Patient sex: M
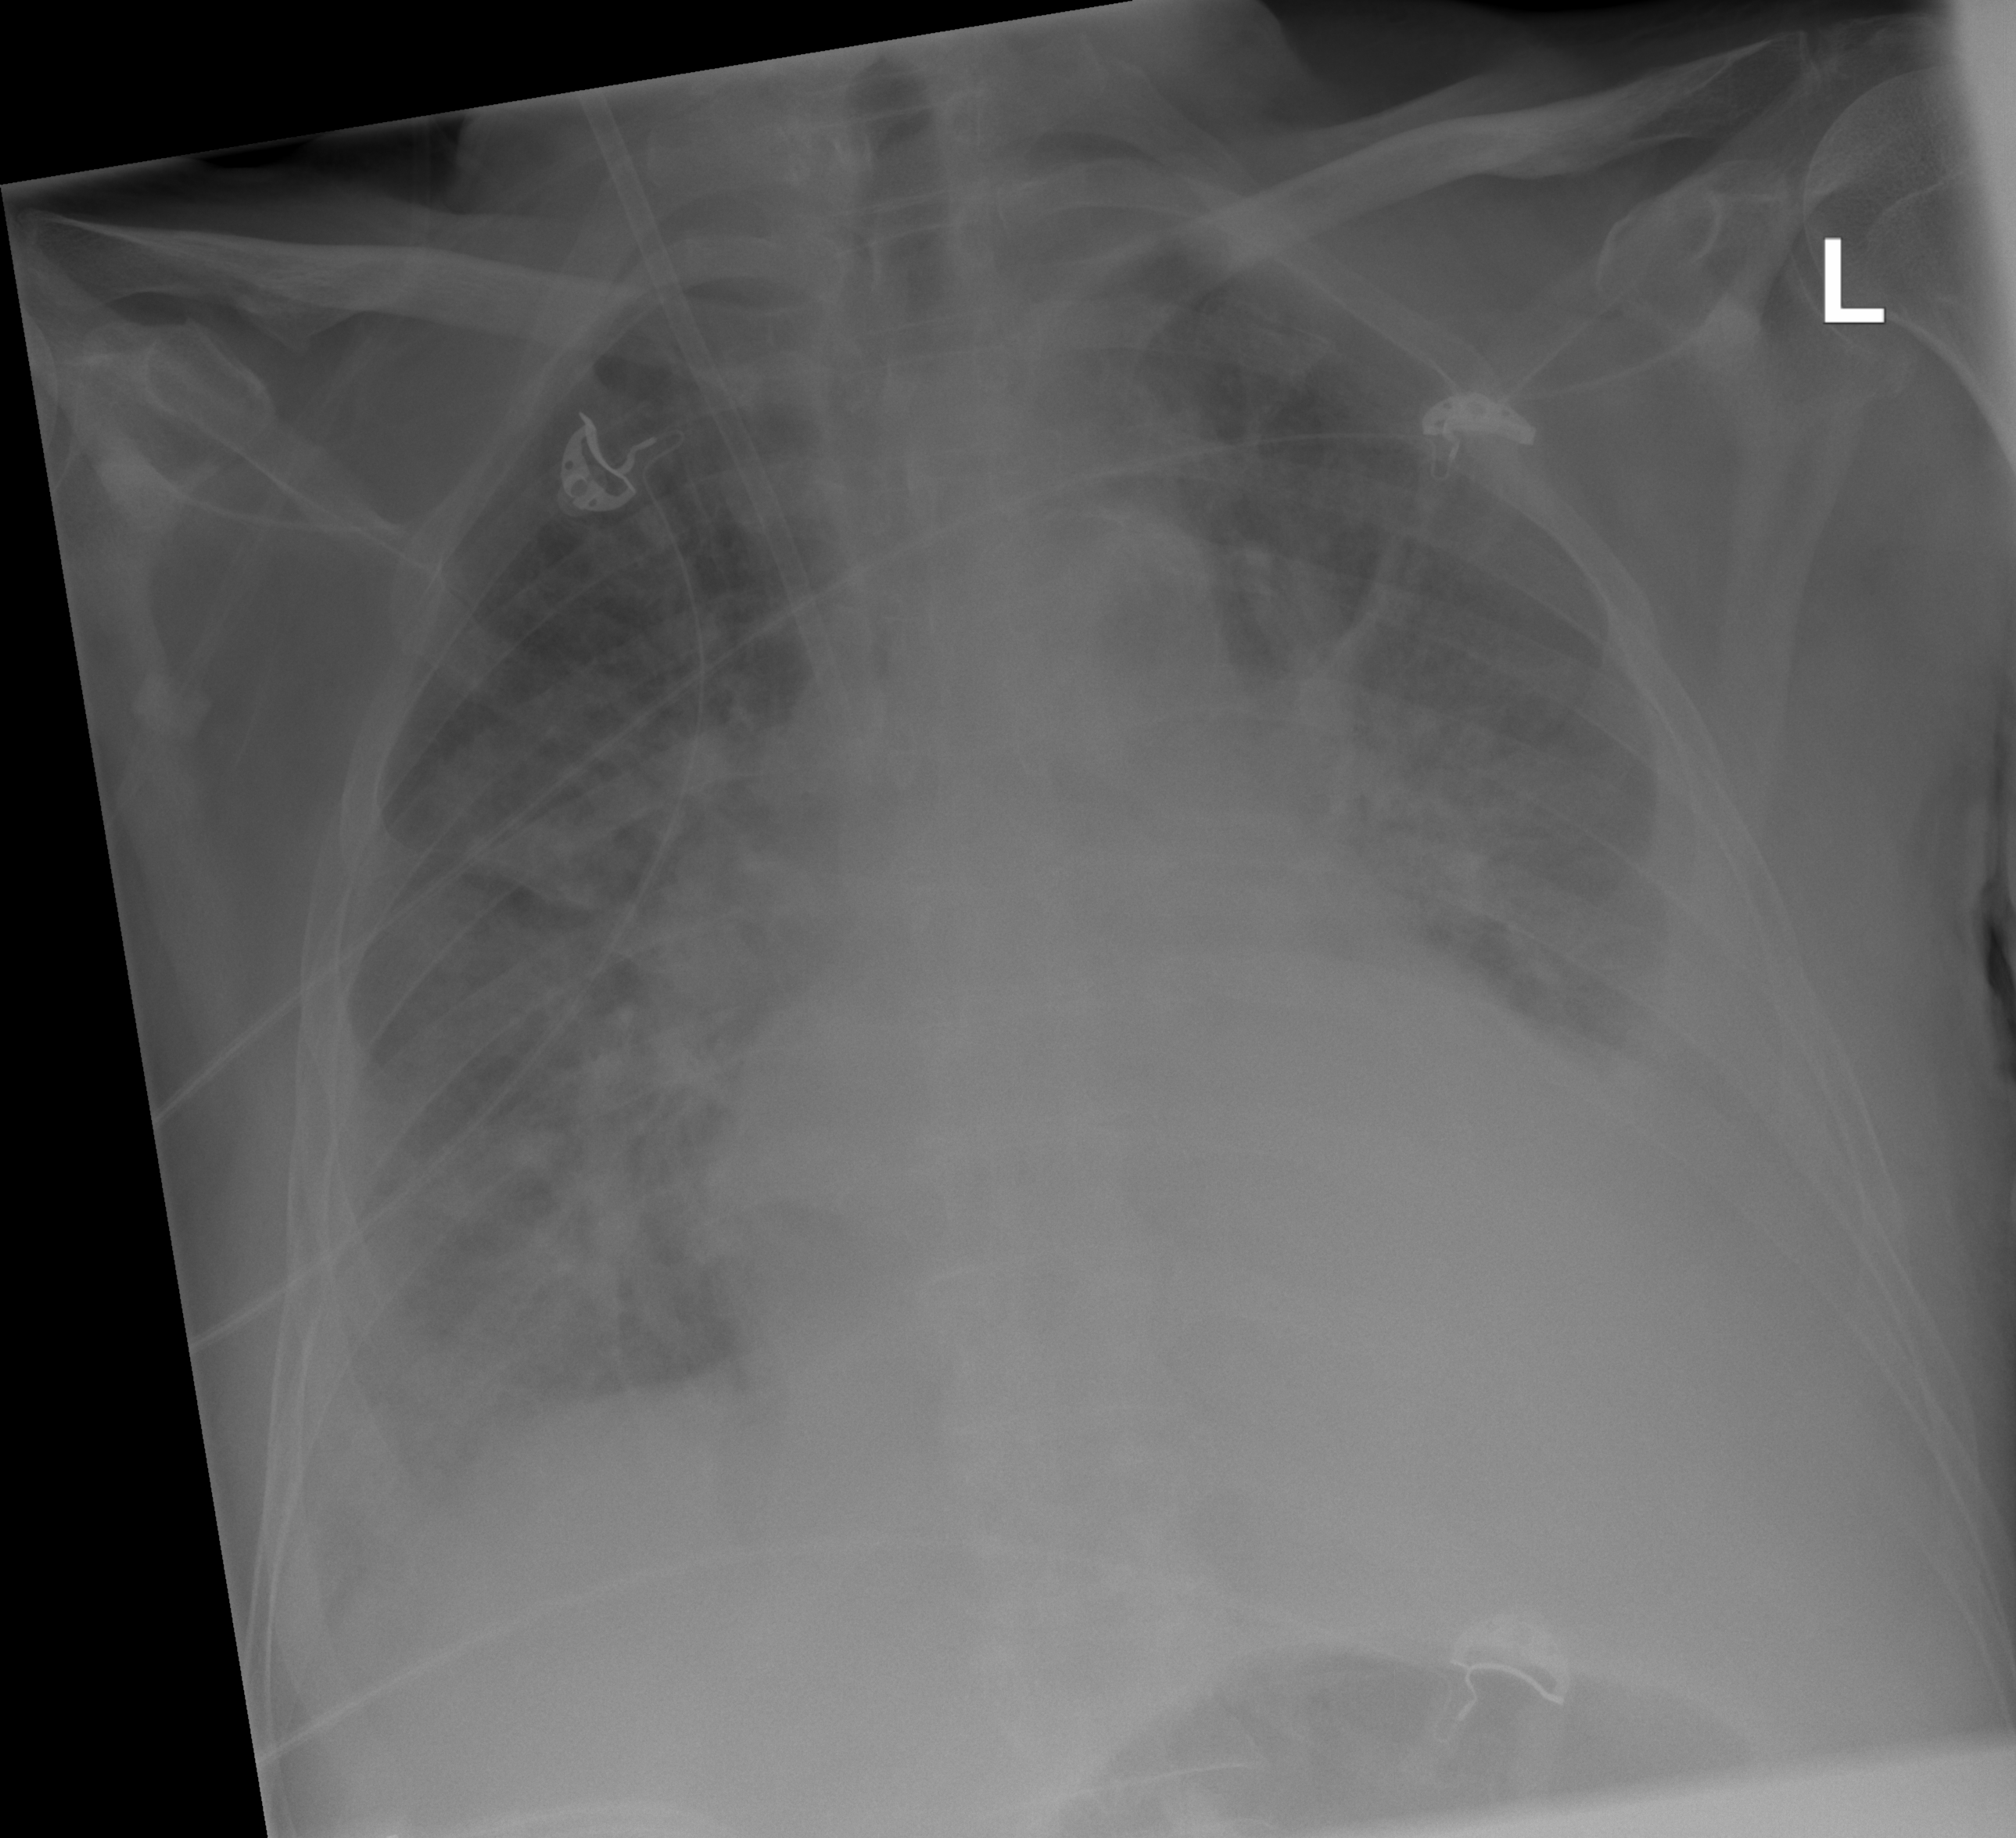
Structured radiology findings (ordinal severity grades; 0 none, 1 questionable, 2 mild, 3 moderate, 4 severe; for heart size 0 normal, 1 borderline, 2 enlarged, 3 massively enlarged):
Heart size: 2
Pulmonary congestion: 2
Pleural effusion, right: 2
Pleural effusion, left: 3
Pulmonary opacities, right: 0
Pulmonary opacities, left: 0
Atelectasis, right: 2
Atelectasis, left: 3